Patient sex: M
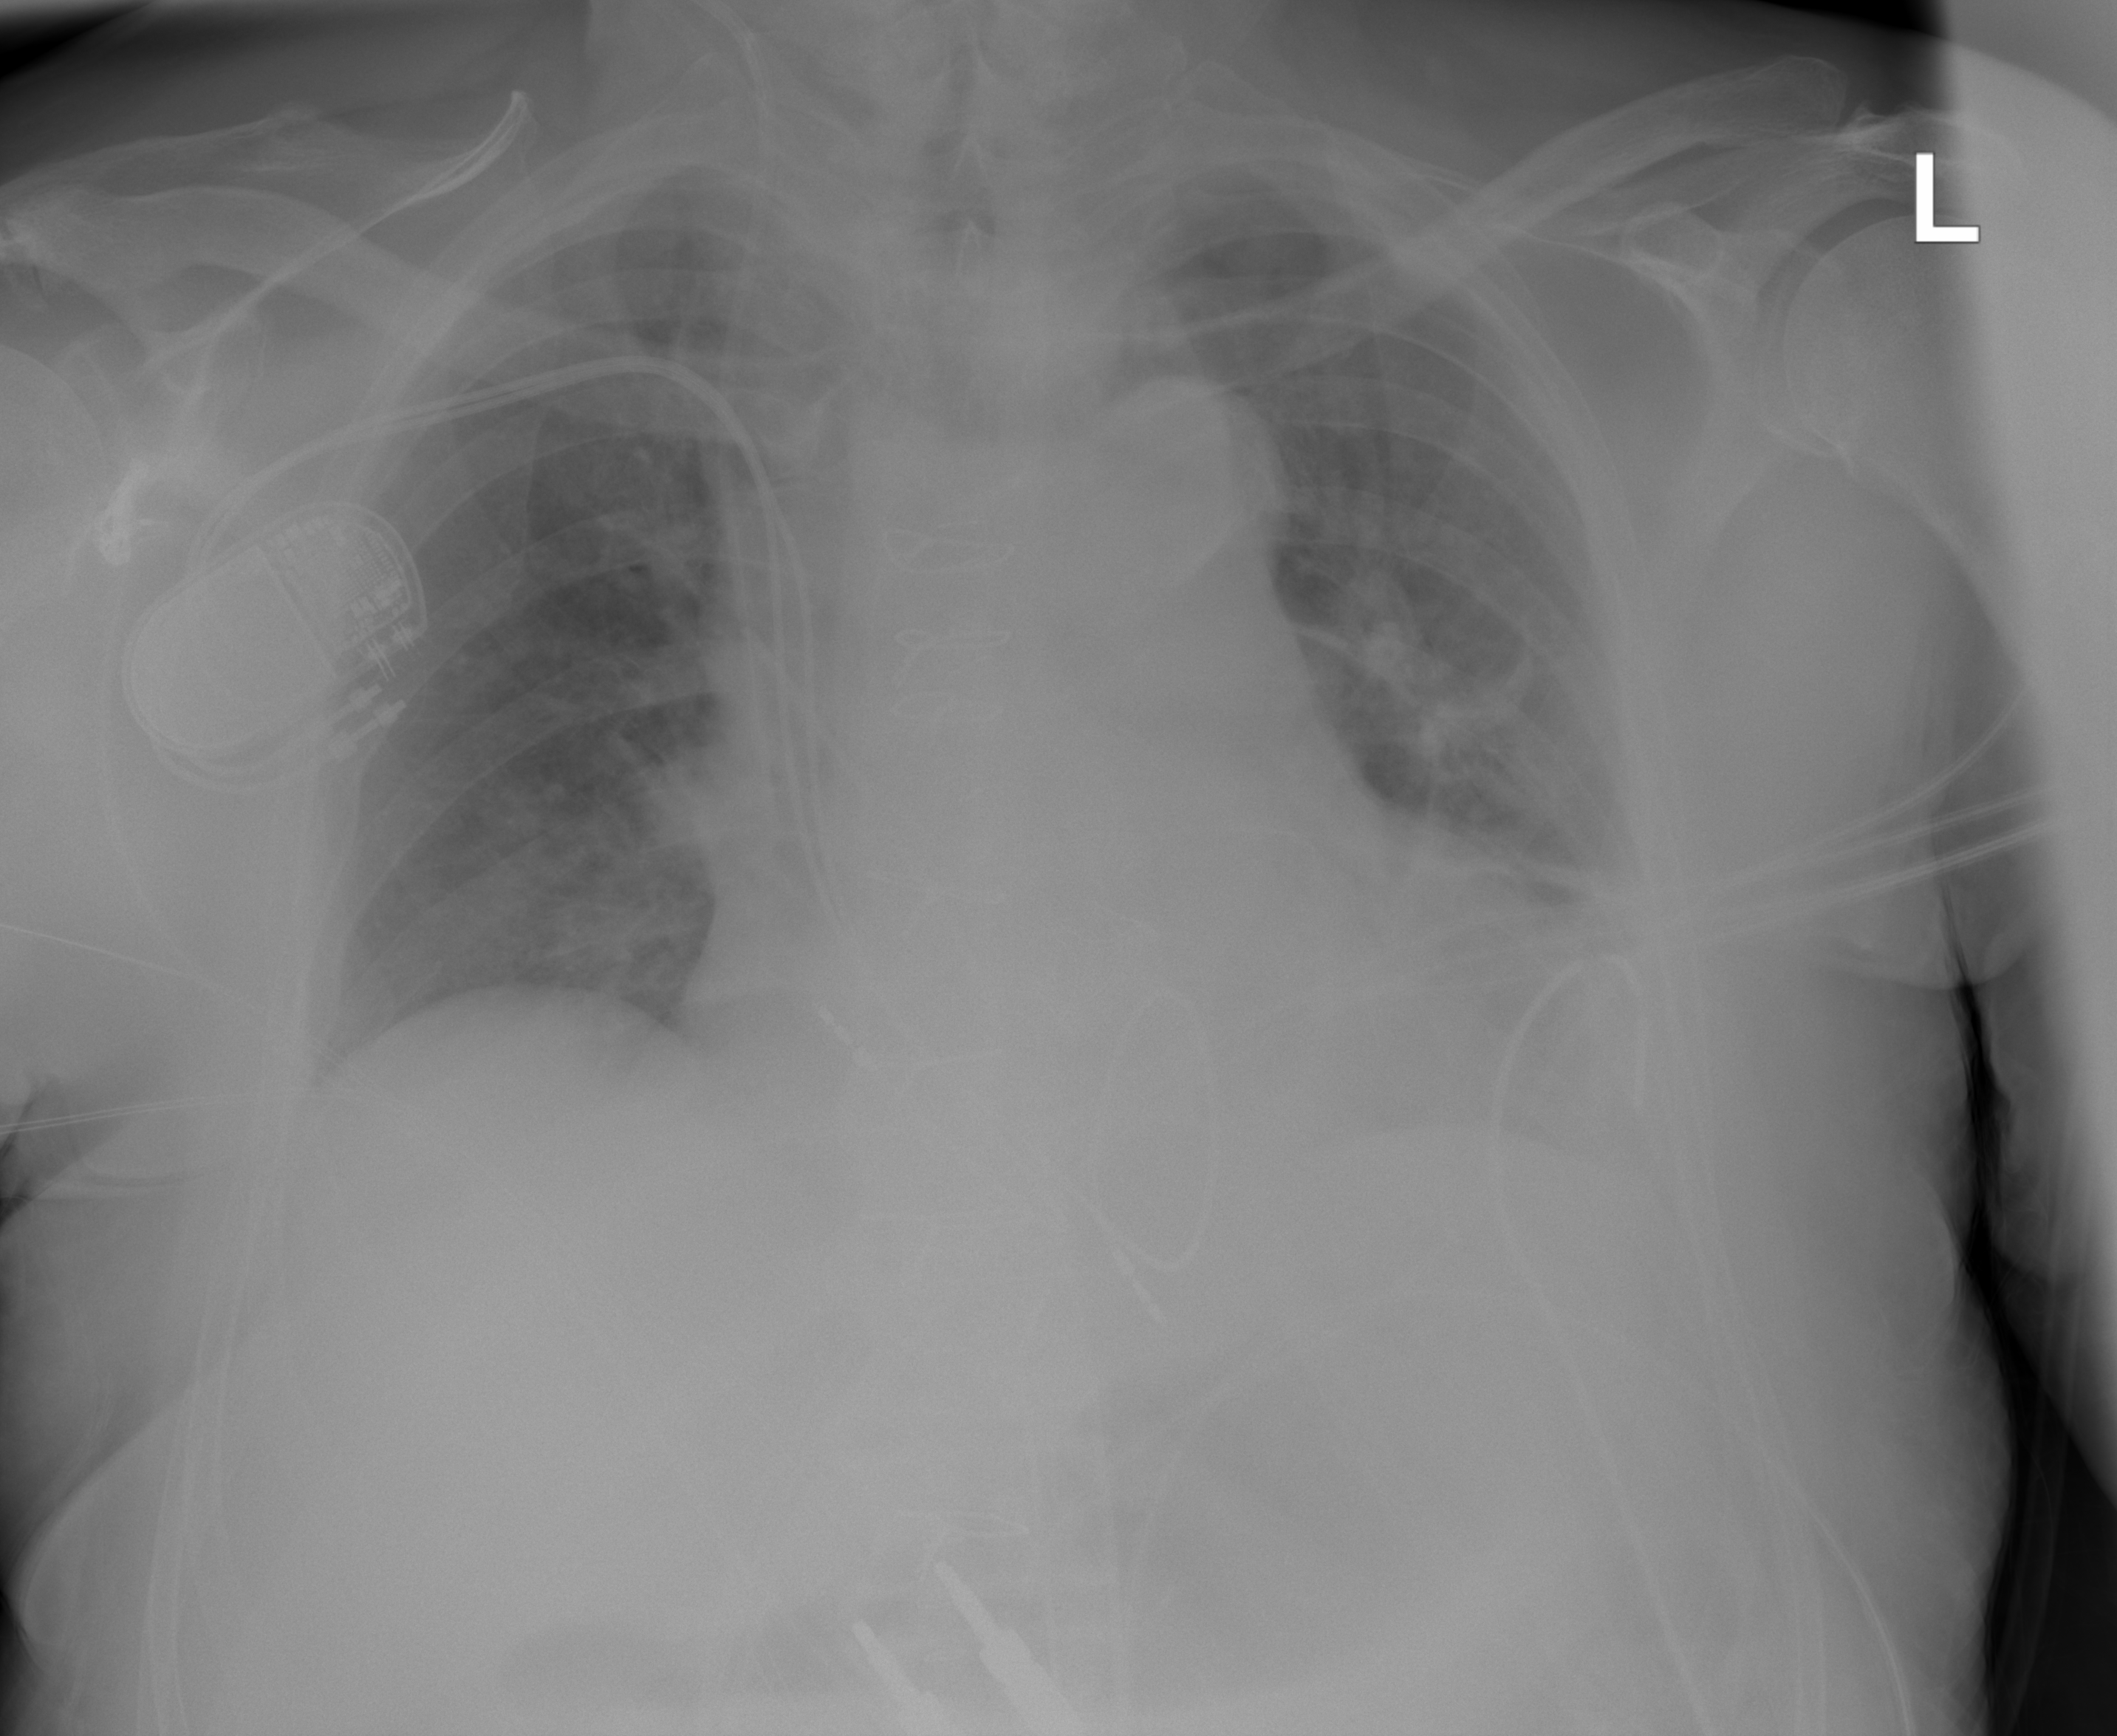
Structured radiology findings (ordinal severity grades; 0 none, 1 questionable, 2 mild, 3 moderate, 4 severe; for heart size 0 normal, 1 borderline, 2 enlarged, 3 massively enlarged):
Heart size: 0
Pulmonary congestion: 0
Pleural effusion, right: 0
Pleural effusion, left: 0
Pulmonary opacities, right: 0
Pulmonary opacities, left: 0
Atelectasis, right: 0
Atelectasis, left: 2